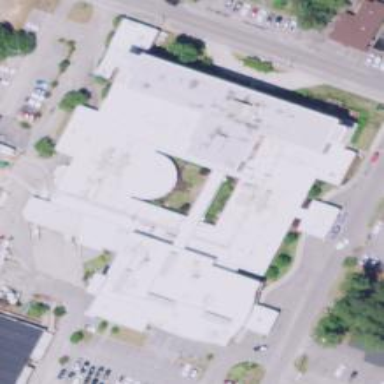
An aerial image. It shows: Healthcare facility identified as hospital.